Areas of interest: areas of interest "Commercial service"
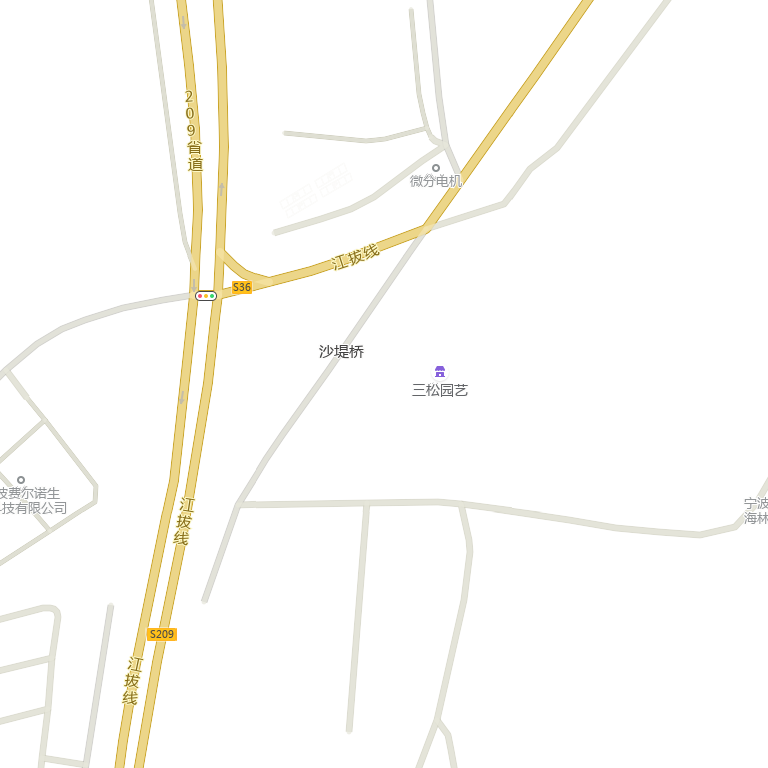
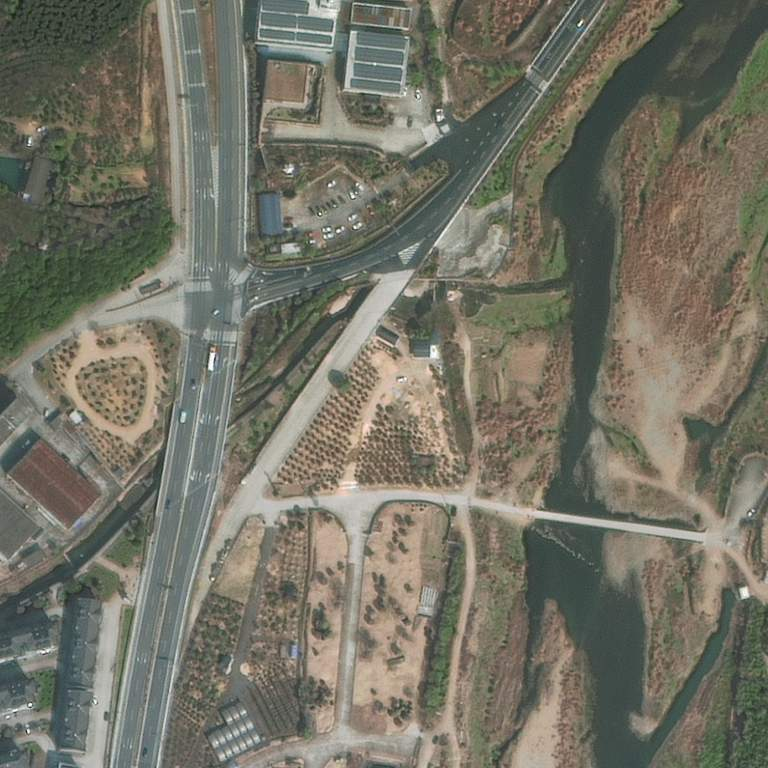